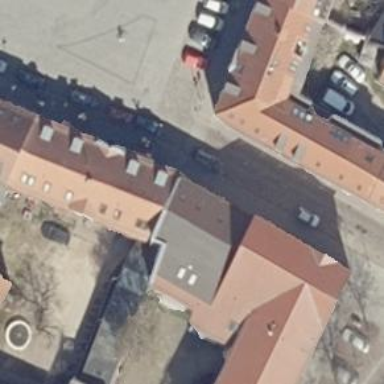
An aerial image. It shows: Bakery.